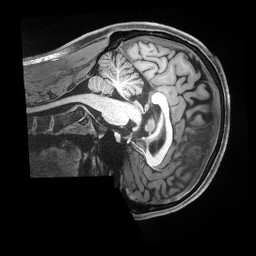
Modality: T1w
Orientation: sagittal
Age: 25
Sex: male
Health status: ill
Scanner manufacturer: siemens
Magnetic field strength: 3 T
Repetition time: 2.5 s
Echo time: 0.00181 s